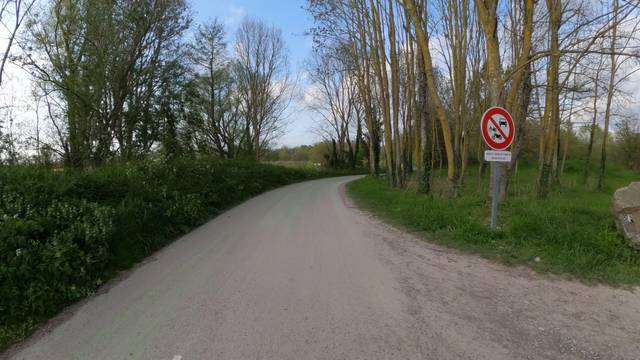
Region: France
Coordinates: 49.144, -0.389